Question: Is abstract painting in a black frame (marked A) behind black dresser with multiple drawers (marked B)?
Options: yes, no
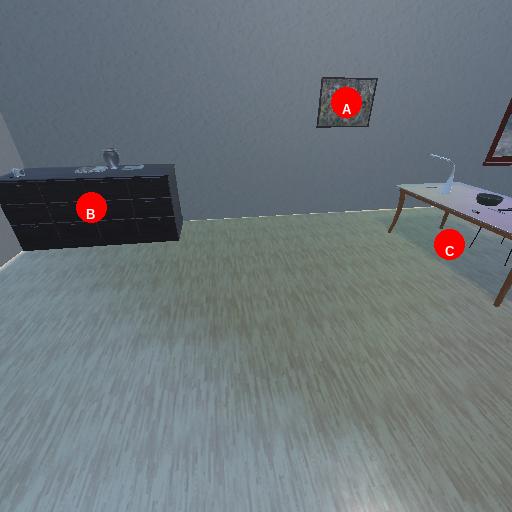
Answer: yes